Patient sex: M
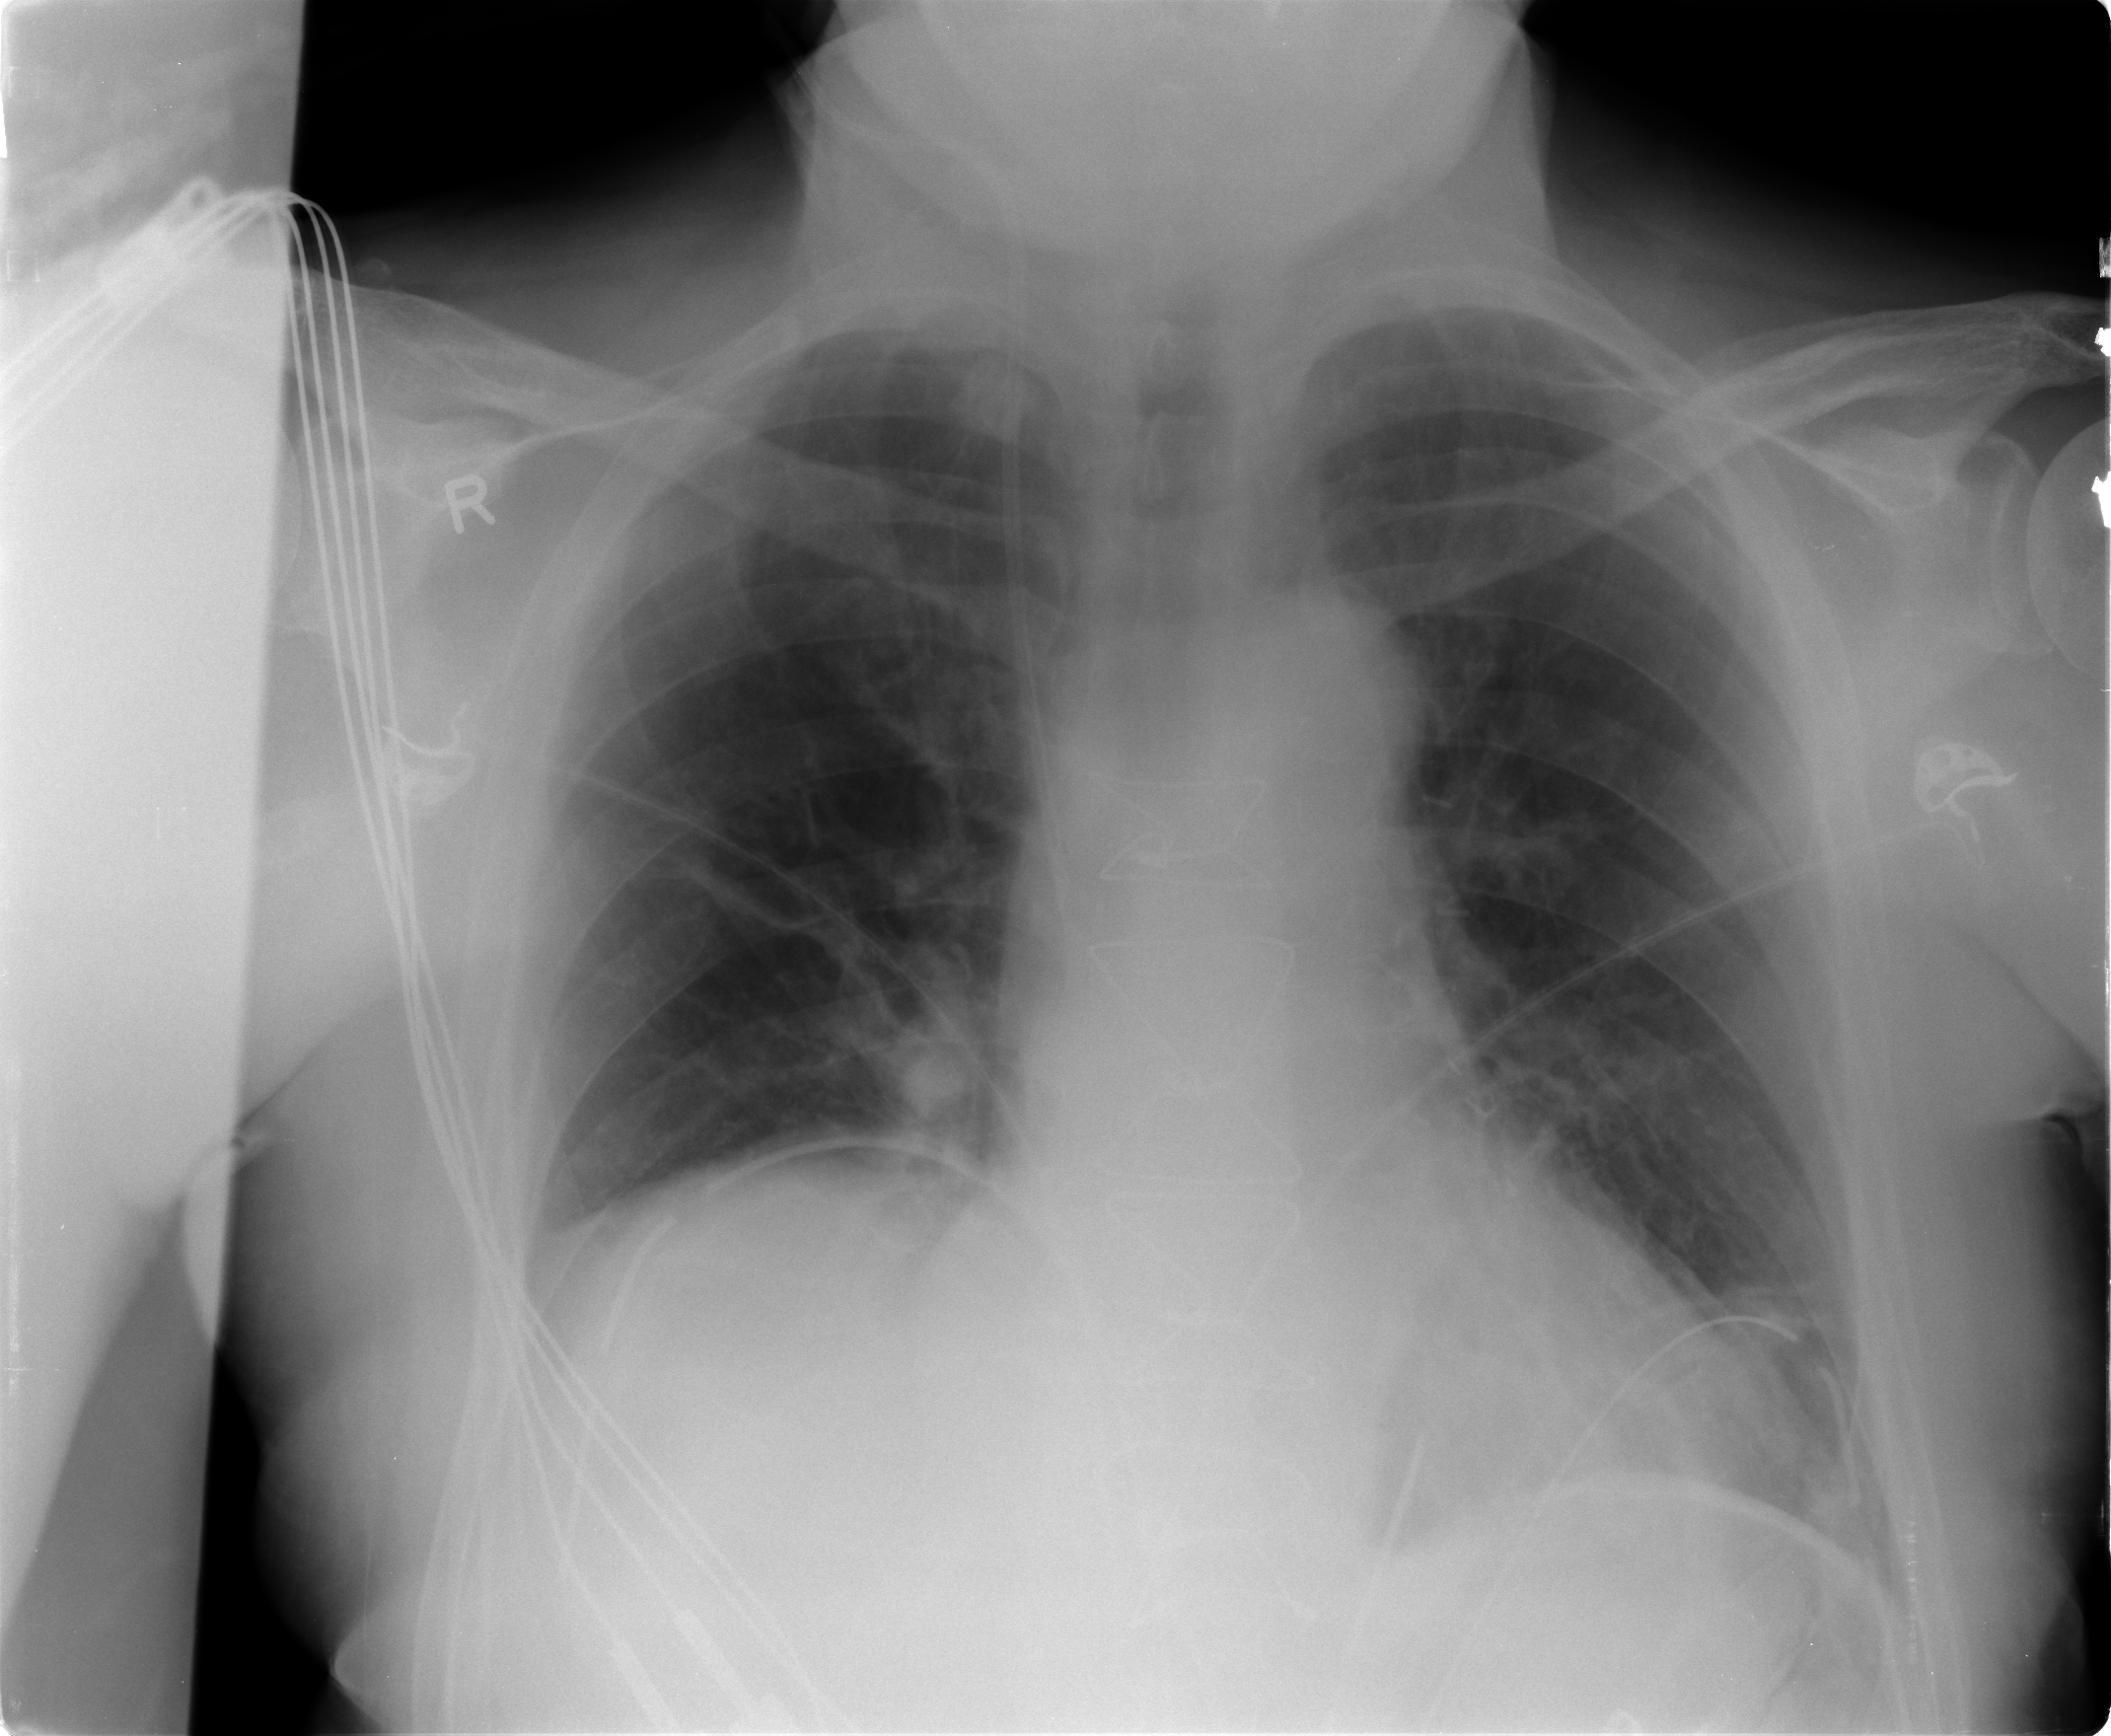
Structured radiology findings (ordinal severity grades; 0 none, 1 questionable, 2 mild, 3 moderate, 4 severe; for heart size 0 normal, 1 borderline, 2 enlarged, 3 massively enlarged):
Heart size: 1
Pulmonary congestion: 2
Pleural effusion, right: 2
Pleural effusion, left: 1
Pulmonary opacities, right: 0
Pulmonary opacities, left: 0
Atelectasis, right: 2
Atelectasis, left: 2